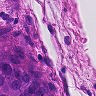
Metastatic tissue present: yes